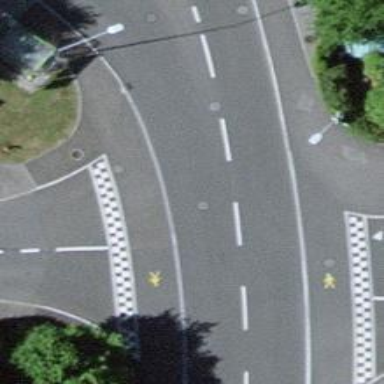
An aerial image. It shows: Unmarked crossing on the road.